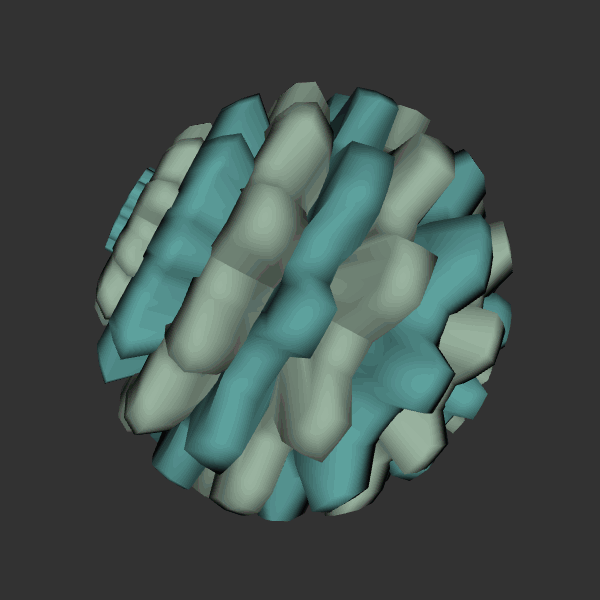
Background: dark